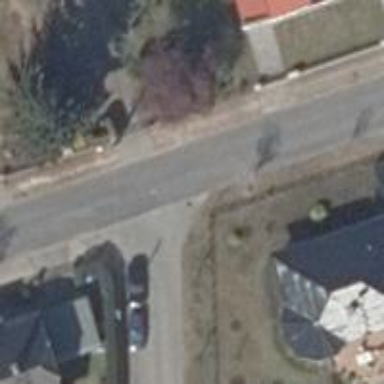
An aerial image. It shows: Residential road with parking available along the curbside in parallel orientation.